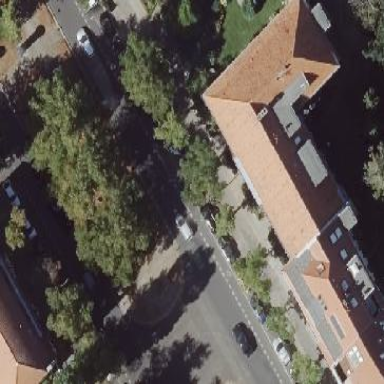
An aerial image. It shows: Hipped roof on apartment building.